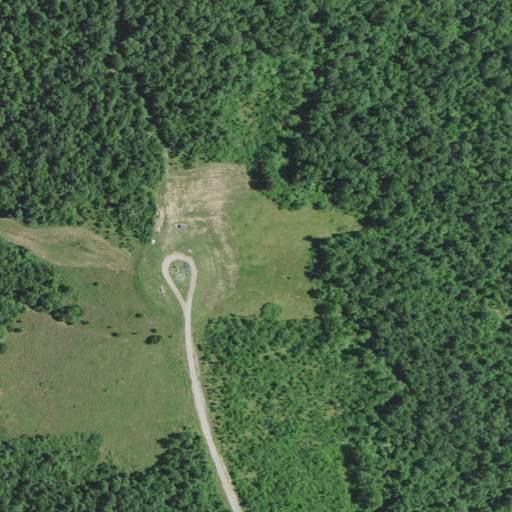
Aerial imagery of mountain in Missouri named Frenchman Hill containing deciduous forest and shrub